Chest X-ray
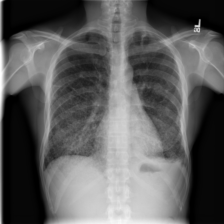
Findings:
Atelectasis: negative
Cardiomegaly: negative
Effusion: negative
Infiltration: negative
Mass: negative
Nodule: negative
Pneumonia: negative
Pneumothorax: negative
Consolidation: negative
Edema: negative
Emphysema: negative
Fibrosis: negative
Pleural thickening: negative
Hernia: negative